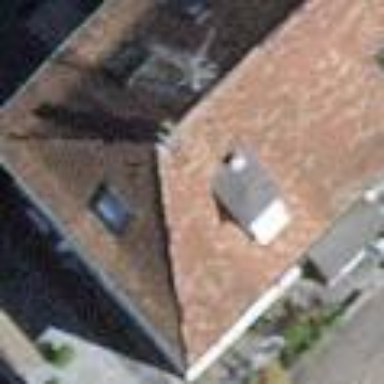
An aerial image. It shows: Terrace building.